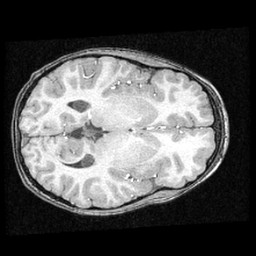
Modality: T1w
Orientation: axial
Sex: male
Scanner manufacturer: ge
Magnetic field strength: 1.5 T
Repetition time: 21 s
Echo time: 0.008 s